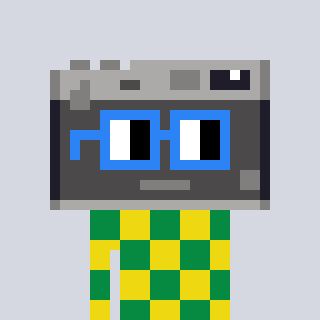
a pixel art character with square blue glasses, a camera-shaped head and a yellow-colored body on a cool background